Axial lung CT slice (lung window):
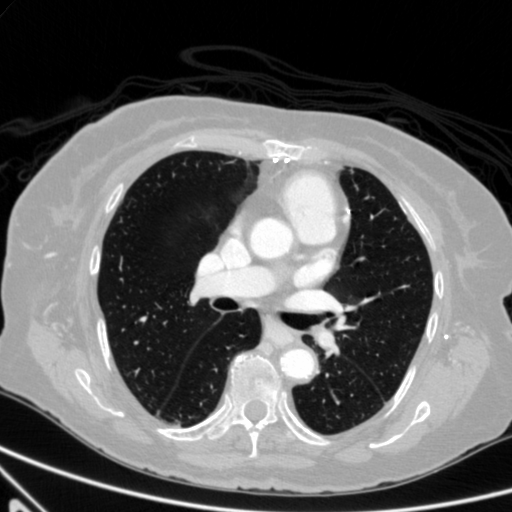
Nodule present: no